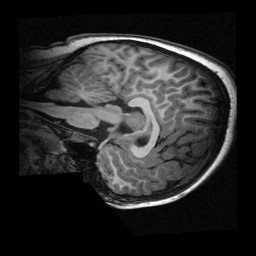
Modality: T1w
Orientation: sagittal
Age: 11
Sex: male
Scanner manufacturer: siemens
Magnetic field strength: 3 T
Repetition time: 2.3 s
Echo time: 0.00336 s